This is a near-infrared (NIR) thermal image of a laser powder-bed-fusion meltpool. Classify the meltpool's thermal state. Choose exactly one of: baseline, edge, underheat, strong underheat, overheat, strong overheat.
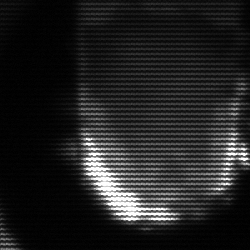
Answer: baseline